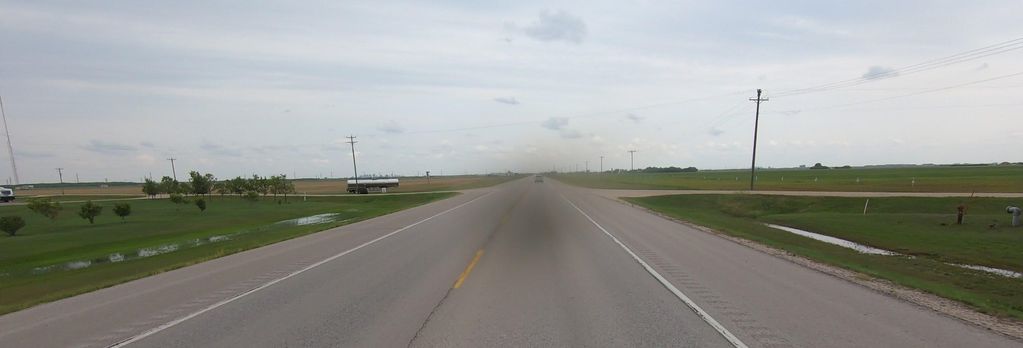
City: winnipeg